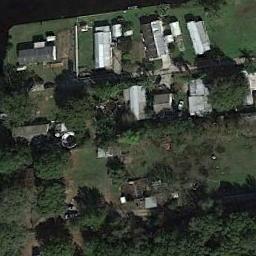
Label: residential